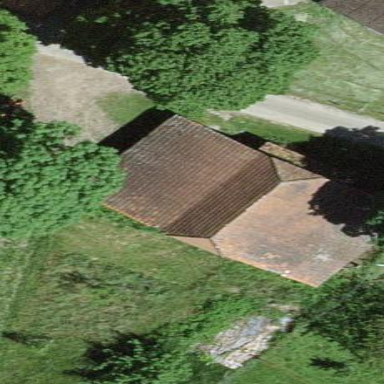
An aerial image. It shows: Barn.